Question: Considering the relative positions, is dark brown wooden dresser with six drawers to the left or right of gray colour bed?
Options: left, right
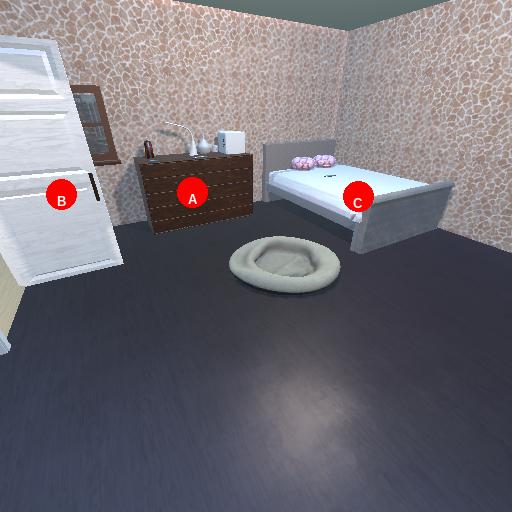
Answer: left